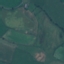
Label: Pasture